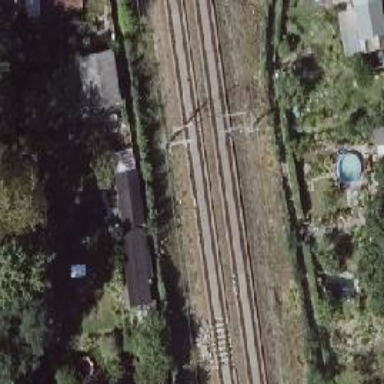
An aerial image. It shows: Milestone along the railway with catenary mast.